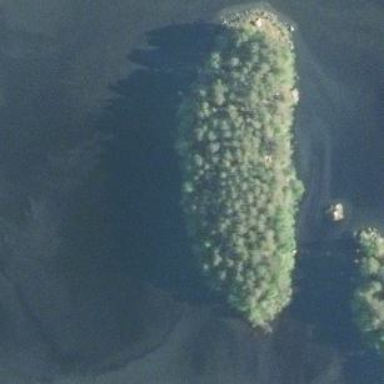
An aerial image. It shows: Forested woodland on charming islet.